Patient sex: M
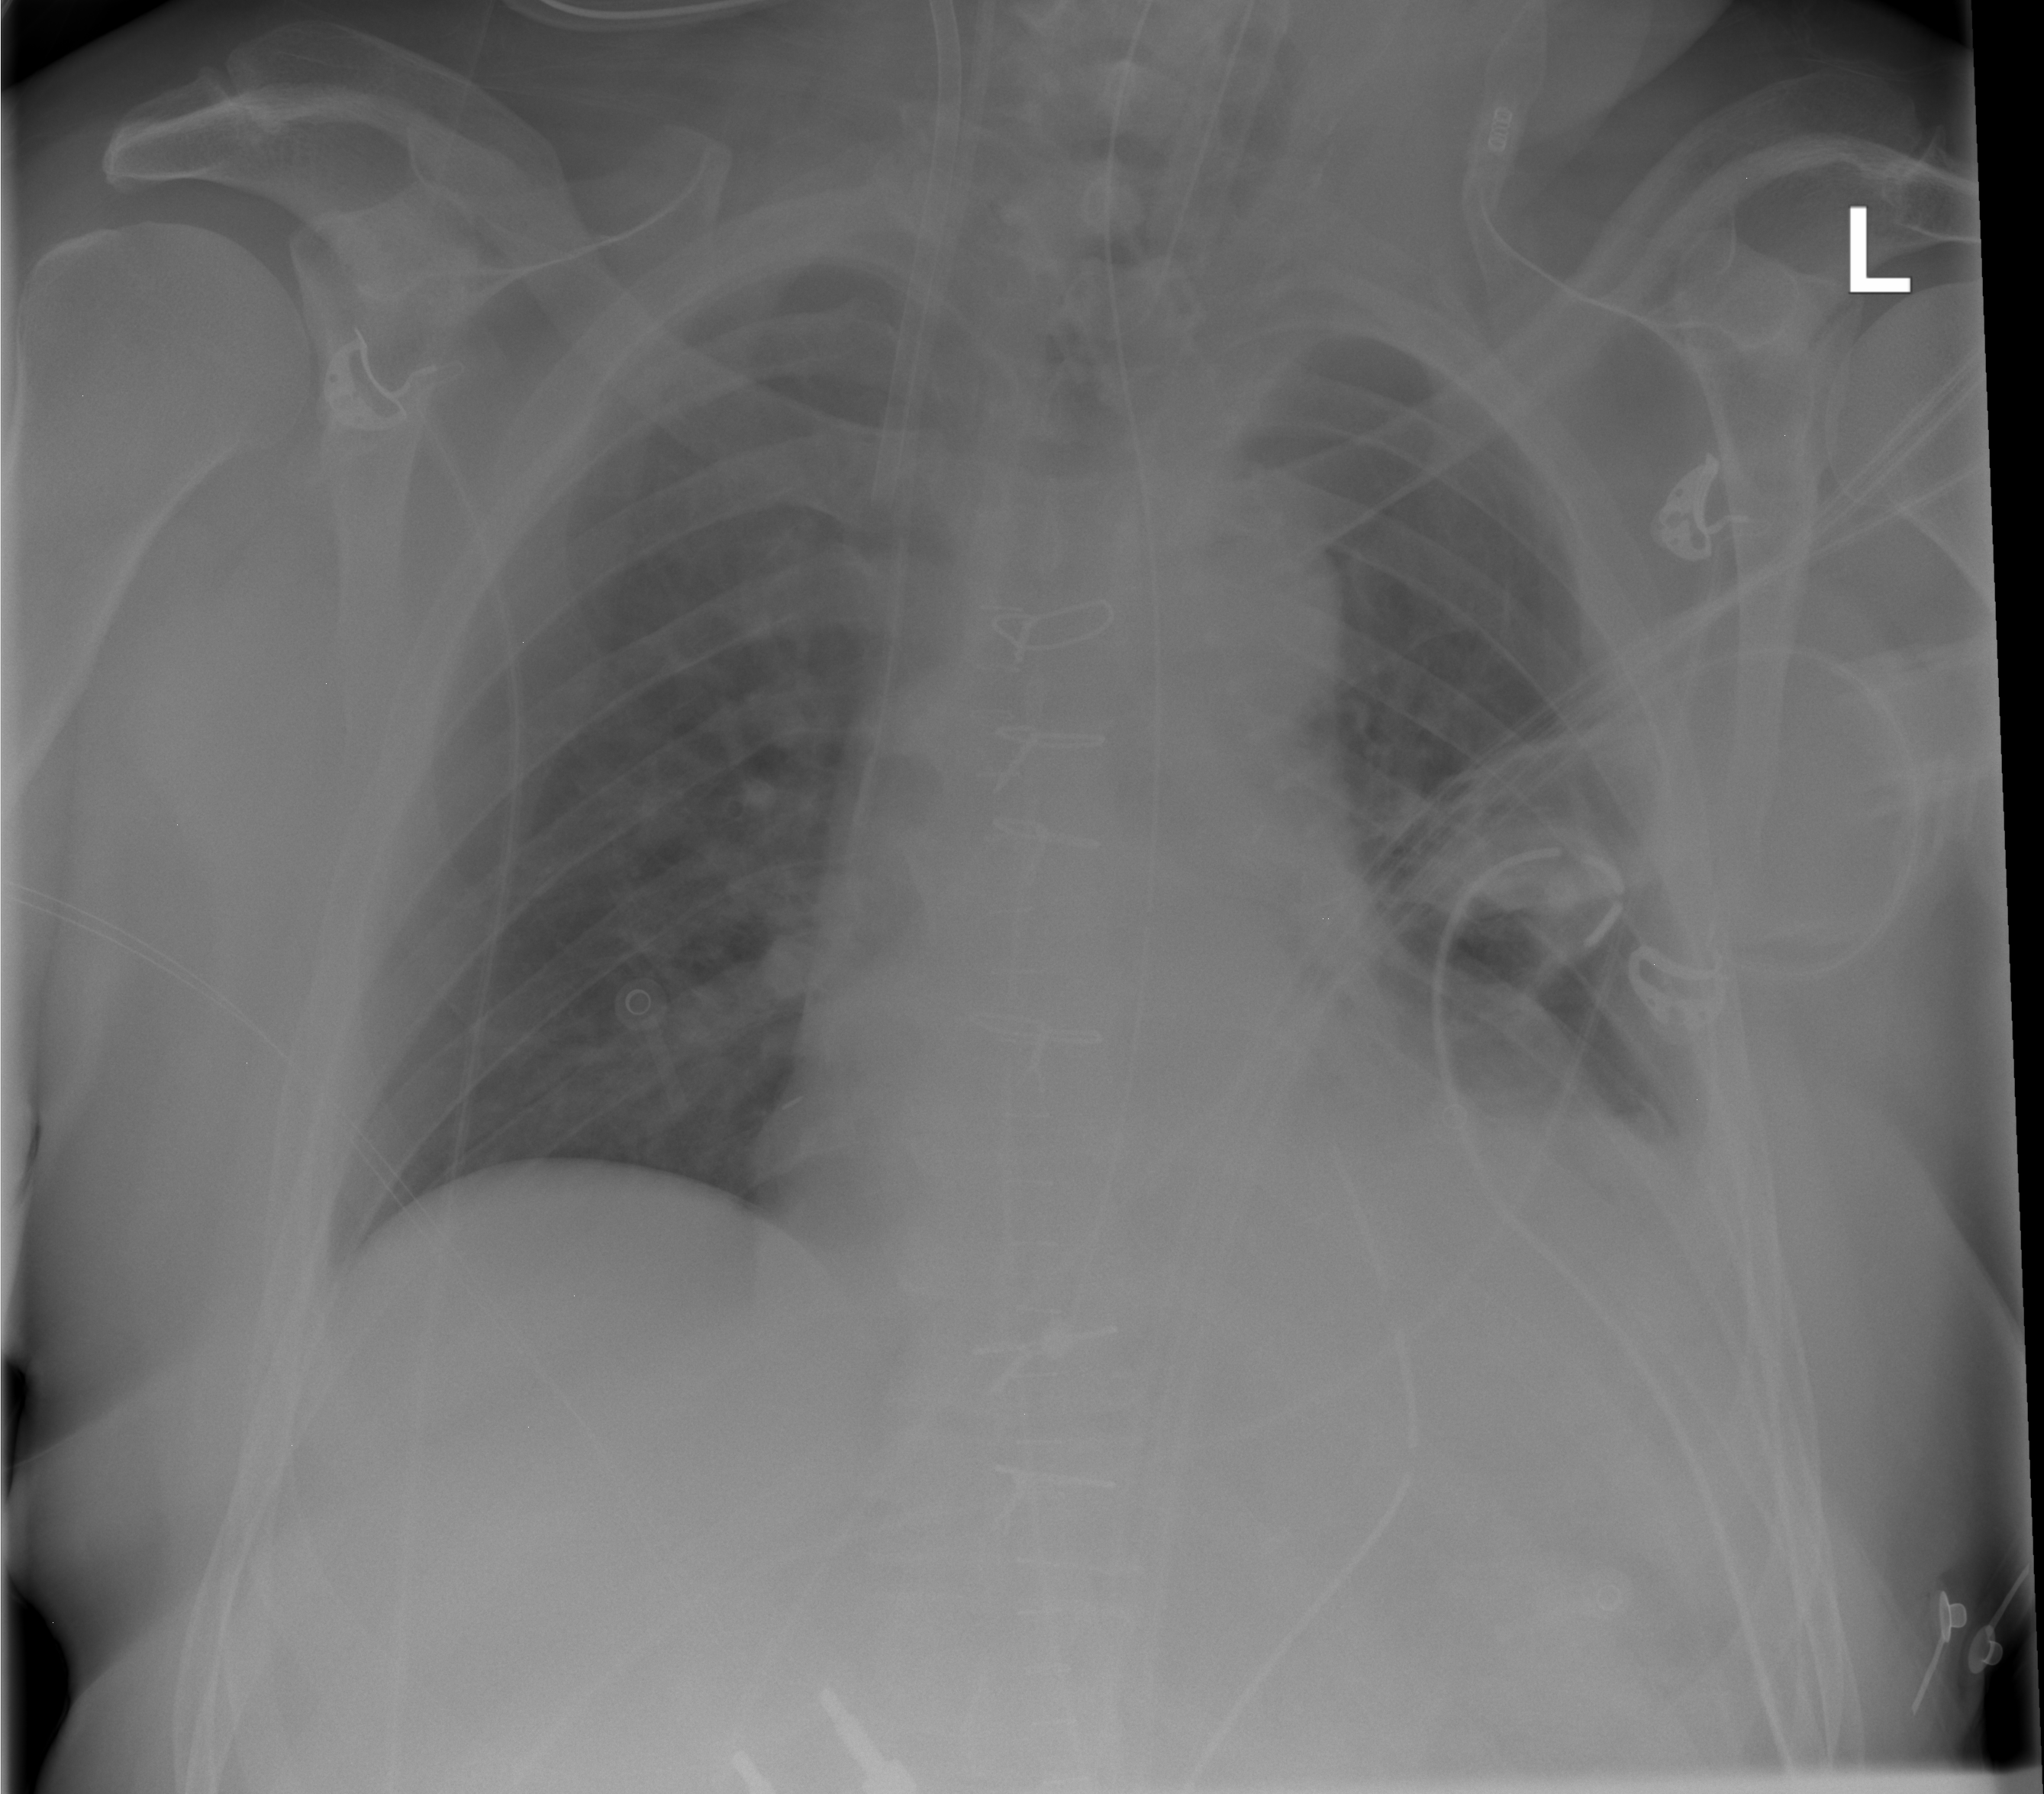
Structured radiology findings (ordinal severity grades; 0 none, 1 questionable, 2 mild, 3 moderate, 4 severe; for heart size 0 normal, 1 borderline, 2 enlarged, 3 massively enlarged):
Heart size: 2
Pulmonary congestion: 2
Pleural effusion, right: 0
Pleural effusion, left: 2
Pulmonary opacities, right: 0
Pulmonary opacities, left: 0
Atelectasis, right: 0
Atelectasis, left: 2